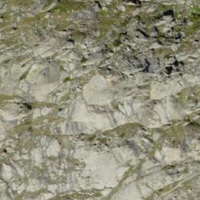
EUNIS habitat code: 48
Species observed at this site:
Geum montanum